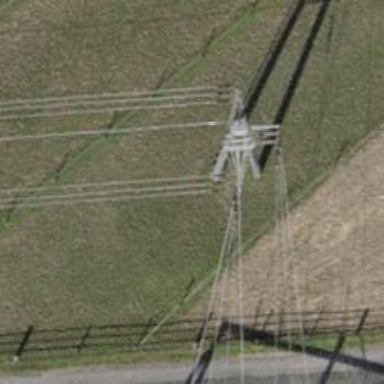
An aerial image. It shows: Power line in the image.